Question: I am trying to turn this piece of code into an R function
'''
separea=quantile(foo6$area,seq(0,1,0.001),na.rm=T)
nb=length(separea)[1]-1
resultats=matrix(NA,nb,8)
for (count in 1:nb){
print(c("area: ",separea[count] ))
b=foo6[foo6$area >= separea[max(1,count-20)] & foo6$area <= separea[min(count+20,nb+1)],]
q01 = quantile( b$nq , 0.01,na.rm=T)
q10 = quantile( b$nq , 0.10,na.rm=T)
q25 = quantile( b$nq , 0.25,na.rm=T)
q50 = quantile( b$nq , 0.50,na.rm=T)
q75 = quantile( b$nq , 0.75,na.rm=T)
q90 = quantile( b$nq , 0.90,na.rm=T)
q99 = quantile( b$nq , 0.99,na.rm=T)
if(dim(b)[1]>100){
resultats[count,]=cbind(separea[count],q01,q10,q25,q50,q75,q90,q99)
}
}
resultats=resultats[!is.na(resultats[,1]),]
dim1=dim(resultats)[1]
'''
And I wrote this function:
'''
quantile.prep<-function(dframe,xvar,yvar){
separea=quantile(dframe$xvar,seq(0,1,0.001),na.rm=T)
nb=length(separea)[1]-1
resultats=matrix(NA,nb,8)
for (count in 1:nb){
print(c("area: ",separea[count] ))
b=dframe[dframe$xvar >= separea[max(1,count-20)] & dframe$area <= separea[min(count+20,nb+1)],]
q01 = quantile( b$yvar , 0.01,na.rm=T)
q10 = quantile( b$yvar , 0.10,na.rm=T)
q25 = quantile( b$yvar , 0.25,na.rm=T)
q50 = quantile( b$yvar , 0.50,na.rm=T)
q75 = quantile( b$yvar , 0.75,na.rm=T)
q90 = quantile( b$yvar , 0.90,na.rm=T)
q99 = quantile( b$yvar , 0.99,na.rm=T)
if(dim(b)[1]>100){
resultats[count,]=cbind(separea[count],q01,q10,q25,q50,q75,q90,q99)
}
}
resultats=resultats[!is.na(resultats[,1]),]
dim1=dim(resultats)[1]
}
'''
But I am getting this error:
When I call using
'''
dput(droplevels(head(foo6)))
structure(list(area = c(<PHONE>, <PHONE>, <PHONE>, <PHONE>,
<PHONE>, <PHONE>), nq = c(0.140843018162167, 0.152855833307204,
0.193245919337872, 0.156860105022216, 0.171658019333384, 0.18628194179819
)), .Names = c("area", "nq"), row.names = c(NA, 6L), class = "data.frame")
'''
Could you please help?
The proposed output
WORKING SOLUTION
'''
quantile.prep<-function(dframe,xvar,yvar){
separea=quantile(dframe[,xvar],seq(0,1,0.001),na.rm=T)
nb=length(separea)[1]-1
resultats=matrix(NA,nb,8)
for (count in 1:nb){
print(c("area: ",separea[count] ))
b=dframe[dframe[,xvar]>= separea[max(1,count-20)] & dframe[,'xvar']<= separea[min(count+20,nb+1)],]
q01 = quantile( b[,yvar] , 0.01,na.rm=T)
q10 = quantile( b[,yvar] , 0.10,na.rm=T)
q25 = quantile( b[,yvar] , 0.25,na.rm=T)
q50 = quantile( b[,yvar] , 0.50,na.rm=T)
q75 = quantile( b[,yvar] , 0.75,na.rm=T)
q90 = quantile( b[,yvar] , 0.90,na.rm=T)
q99 = quantile( b[,yvar] , 0.99,na.rm=T)
if(dim(b)[1]>100){
resultats[count,]=cbind(separea[count],q01,q10,q25,q50,q75,q90,q99)
}
}
resultats=resultats[!is.na(resultats[,1]),]
dim1=dim(resultats)[1]
}
'''
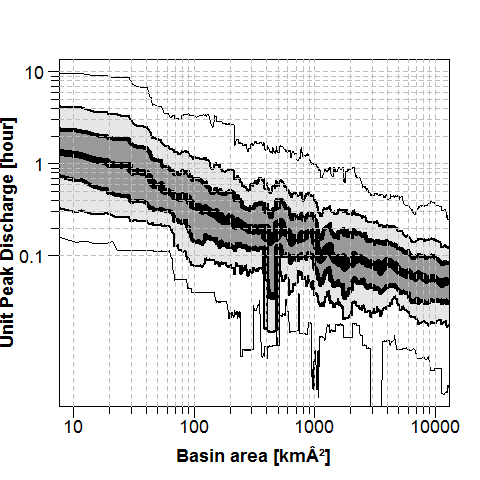
Answer: Does this do what you want?
'''
# An example data set
area = seq( log10(10), log10(10000), length.out=5000 )
discharge = seq(1,0.08,length.out=5000) + rnorm(5000, 0, 0.2)
df = data.frame( area=area, nq=discharge )
# Quick peak at the data
plot( df )
# Bin the data into 1,000 bins
# If I read your code right, you are essentially looking at
# a window of your data that has
# a width of of 40/1000*range(data[,"area"])
# You are looking at that window at 1,000 evenly spaced points
# along the x-axis (here saved as xout)
xout = seq( min(df[,"area"]), max(df[,"area"]), length.out=1000)
window.size = 40/1000*diff(range(df[,"area"]))
results = matrix(NA,nrow=length(xout),ncol=8) # allocate matrix that stores quantiles
for( i in seq_along(xout) ) {
window = df[,"area"] < (xout[i] + window.size/2) &
df[,"area"] > (xout[i] - window.size/2)
values = df[window,"nq"]
quantiles = quantile(values, probs=c(0.01,0.1,0.25,0.5,0.75,0.9,0.90), na.rm=TRUE )
results[i,] = c(xout[i],quantiles)
}
# Now plot the results
library(reshape)
library(ggplot2)
colnames(results) = c("area","q01","q10","q25","q50","q75","q90","q99")
results = as.data.frame(results)
melted.results = melt(results, id.vars="area")
ggplot() +
geom_point(data=df, aes(x=area,y=nq), alpha=0.15) +
geom_line(data=melted.results,aes(x=area,y=value,group=variable,color=variable),size=2)
'''